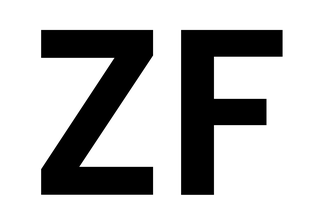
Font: Poppins-SemiBold